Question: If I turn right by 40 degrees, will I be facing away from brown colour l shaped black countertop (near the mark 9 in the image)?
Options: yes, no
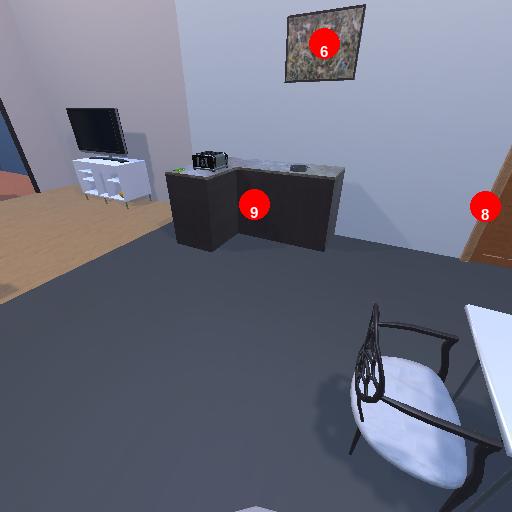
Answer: yes